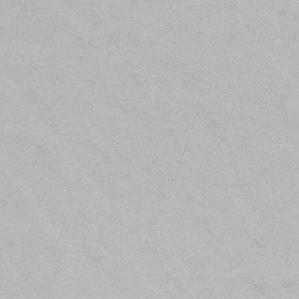
Label: frost